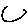
Label: cloud